Field crop: maize
Growth stage: 2
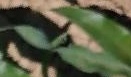
Species: maize